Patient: sex M, age 79
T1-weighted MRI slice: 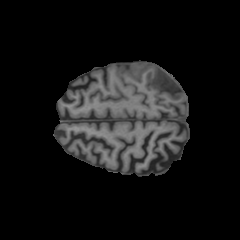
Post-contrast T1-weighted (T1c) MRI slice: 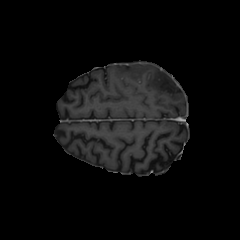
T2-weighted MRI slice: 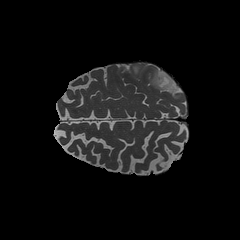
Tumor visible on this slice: yes
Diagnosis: Glioblastoma, IDH-wildtype
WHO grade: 4